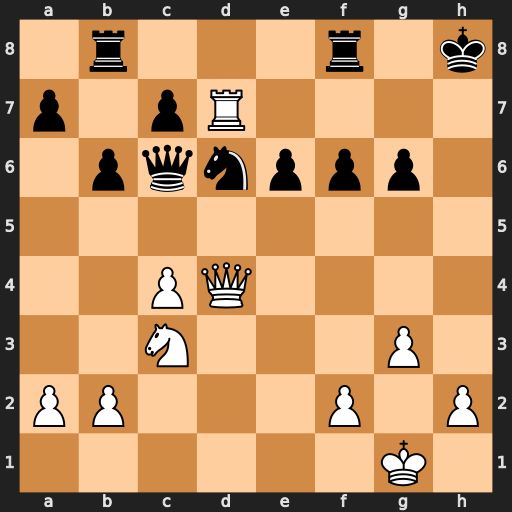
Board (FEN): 1r3r1k/p1pR4/1pqnppp1/8/2PQ4/2N3P1/PP3P1P/6K1
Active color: w
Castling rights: -
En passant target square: -
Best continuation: Qh4+ Kg8 Qh7#